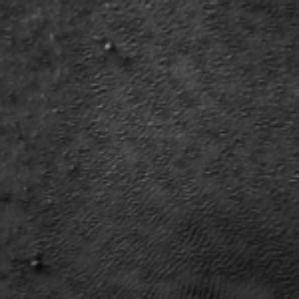
Label: frost